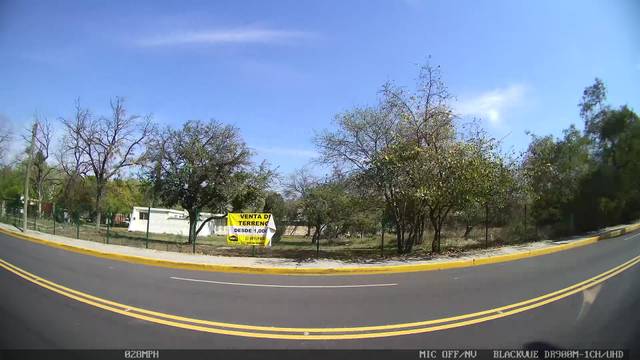
Region: Mexico
Coordinates: 25.663, -100.392